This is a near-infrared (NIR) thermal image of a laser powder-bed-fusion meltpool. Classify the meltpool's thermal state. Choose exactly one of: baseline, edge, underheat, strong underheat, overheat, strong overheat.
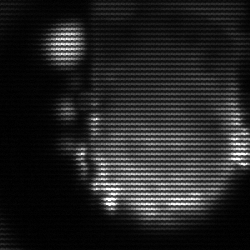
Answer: baseline